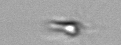
Label: Calciopappus